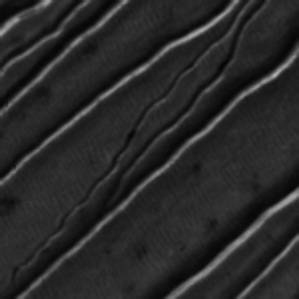
Label: frost